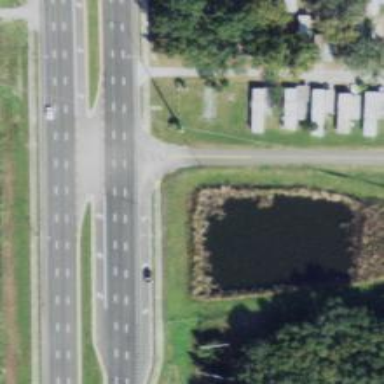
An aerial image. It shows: Uncontrolled crossing on the road.